Question: Count the number of objects in the diagram.
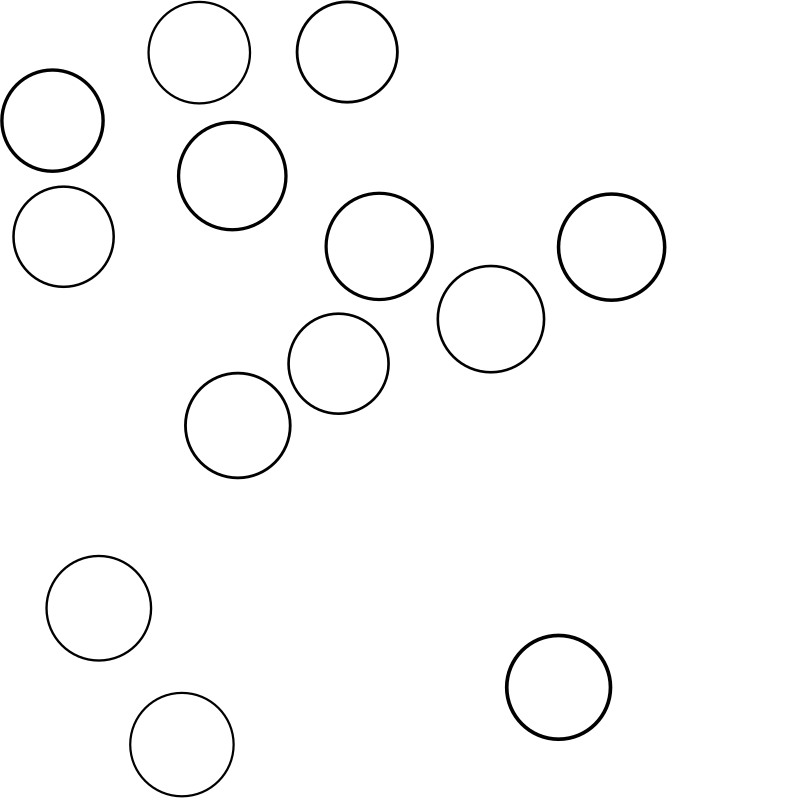
Answer: 13